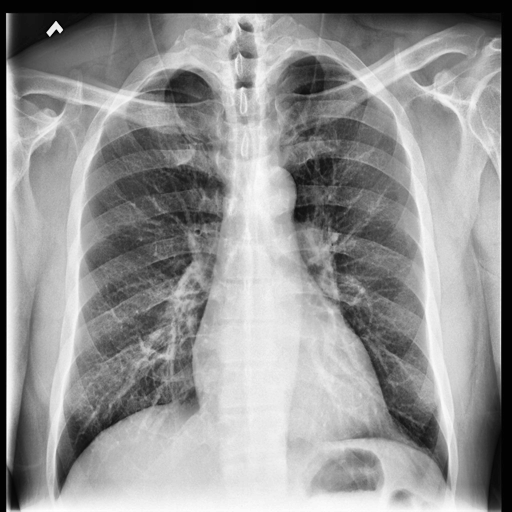
Finding: NORMAL